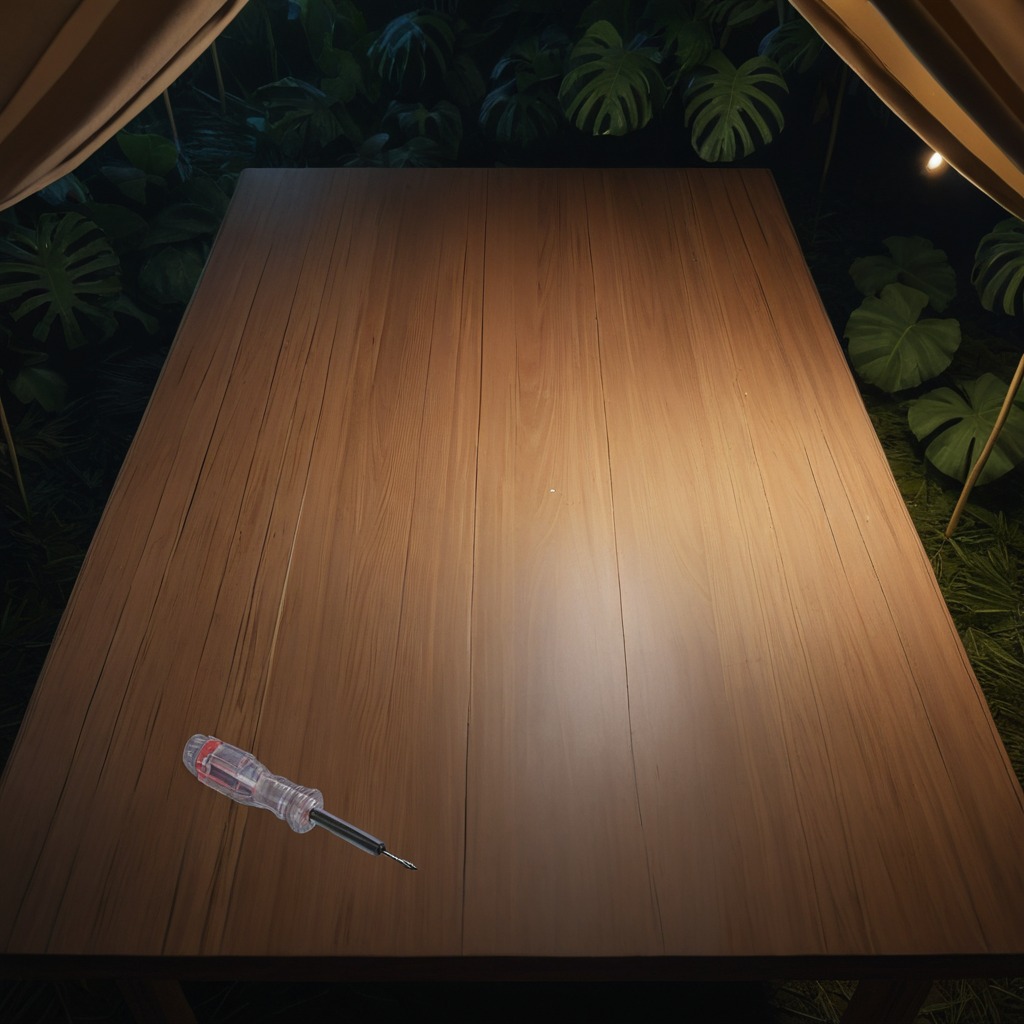
A screwdriver is lying on the wooden table.